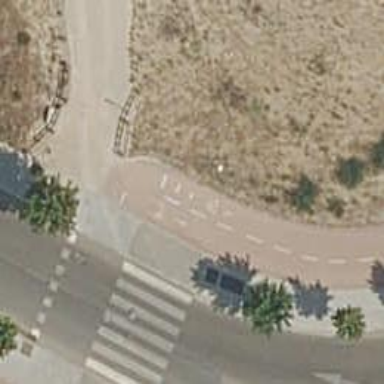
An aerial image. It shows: Cycleway.